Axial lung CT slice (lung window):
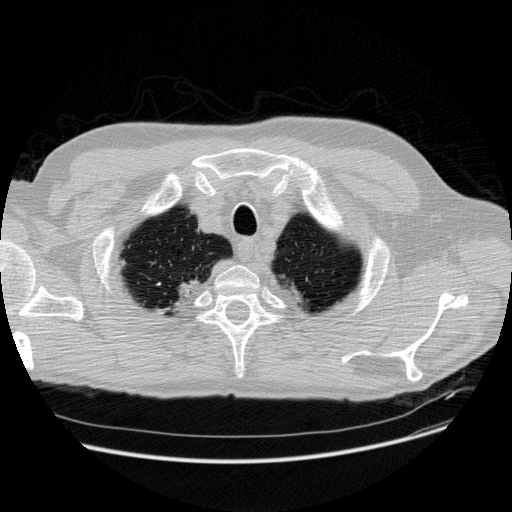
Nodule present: no